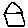
Label: house